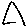
Label: triangle